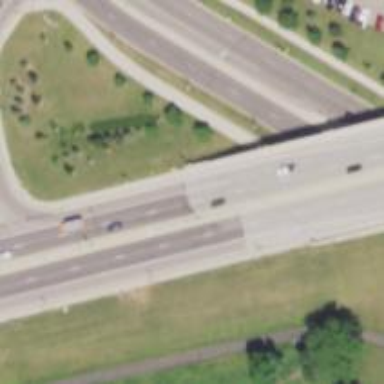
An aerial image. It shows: Trunk link highway bridge.